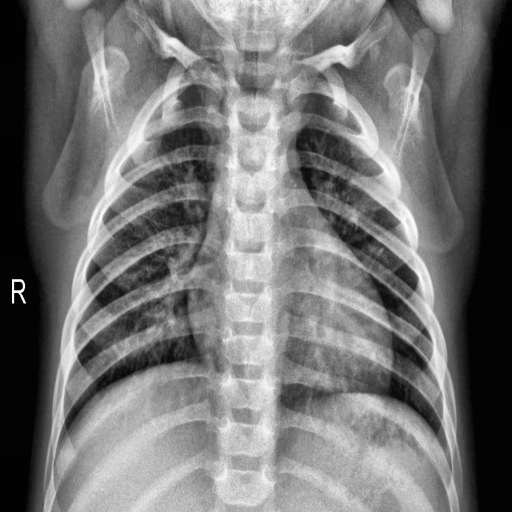
Finding: NORMAL